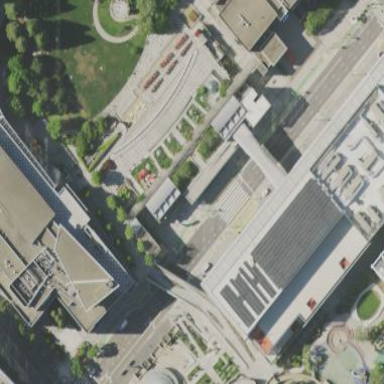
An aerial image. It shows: Conference centre building.